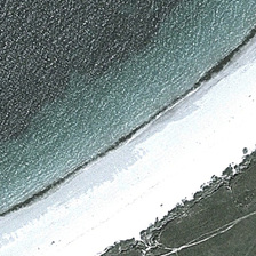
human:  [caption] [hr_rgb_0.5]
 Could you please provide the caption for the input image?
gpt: The sea water near the beach seems to have a gradient effect.

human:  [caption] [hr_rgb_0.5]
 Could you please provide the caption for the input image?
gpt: The sea near the beach has a gradient effect.

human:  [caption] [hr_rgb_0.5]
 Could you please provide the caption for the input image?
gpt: The white beach between the green sea and the green trees.

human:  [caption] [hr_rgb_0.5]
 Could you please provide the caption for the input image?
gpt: The white beach lies between the green sea and the green trees.

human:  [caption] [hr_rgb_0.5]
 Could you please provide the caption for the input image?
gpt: The white sand beach is between the green sea and the green trees.